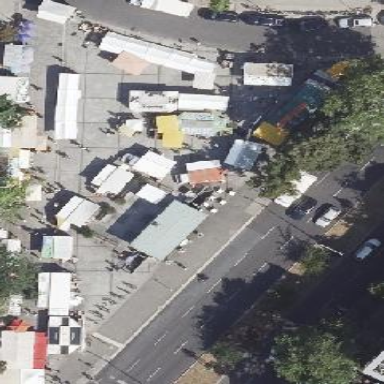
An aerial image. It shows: Marketplace.